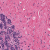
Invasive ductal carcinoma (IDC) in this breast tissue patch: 0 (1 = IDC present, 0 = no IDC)